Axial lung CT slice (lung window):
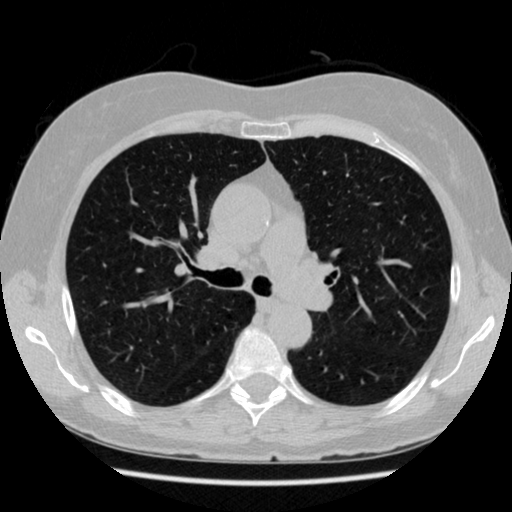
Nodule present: no